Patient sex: F
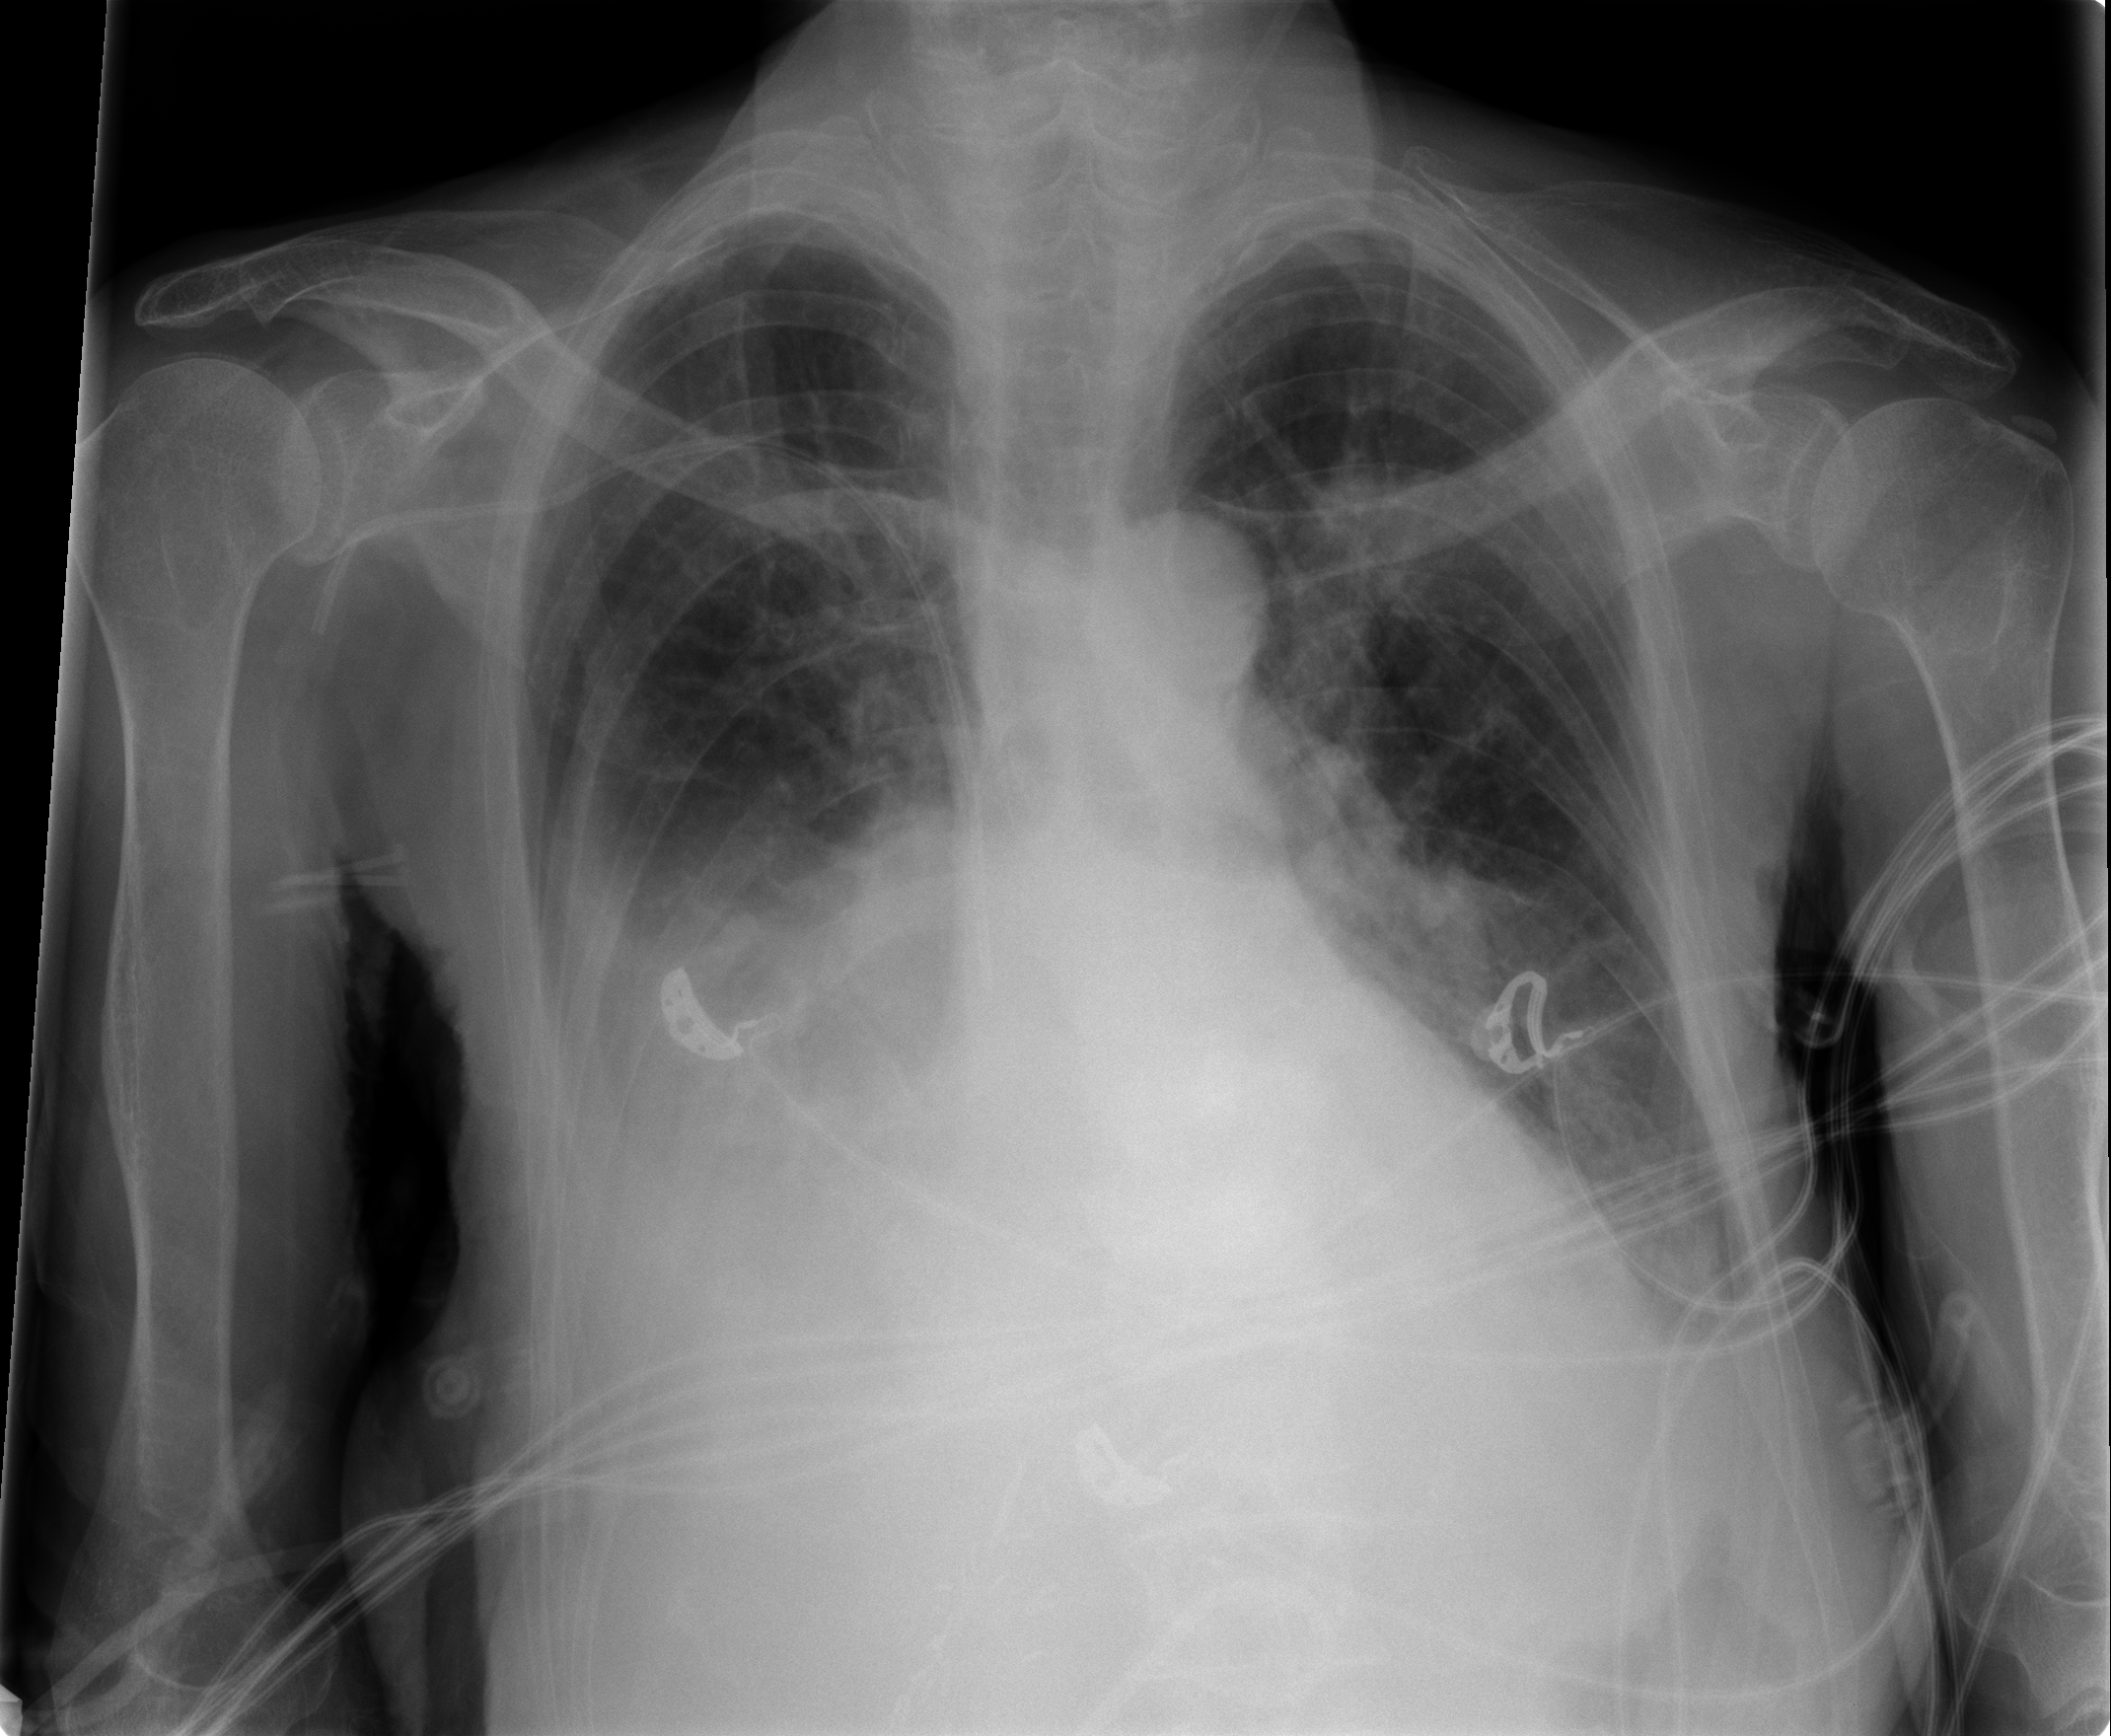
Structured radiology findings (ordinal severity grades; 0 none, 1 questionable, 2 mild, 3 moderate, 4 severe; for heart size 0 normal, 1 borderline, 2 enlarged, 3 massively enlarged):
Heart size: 2
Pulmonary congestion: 2
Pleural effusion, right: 2
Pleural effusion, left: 2
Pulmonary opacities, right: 1
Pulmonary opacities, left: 1
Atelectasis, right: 2
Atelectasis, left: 2